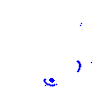
Particle: pion